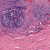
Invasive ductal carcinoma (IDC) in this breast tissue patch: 0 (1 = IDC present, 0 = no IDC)